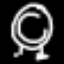
Label: clock